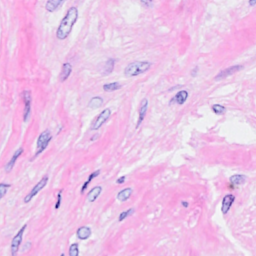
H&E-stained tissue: Breast